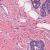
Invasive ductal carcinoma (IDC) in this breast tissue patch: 1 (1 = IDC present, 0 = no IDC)